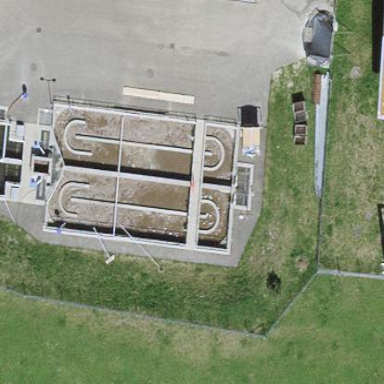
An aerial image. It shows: Image of wastewater.